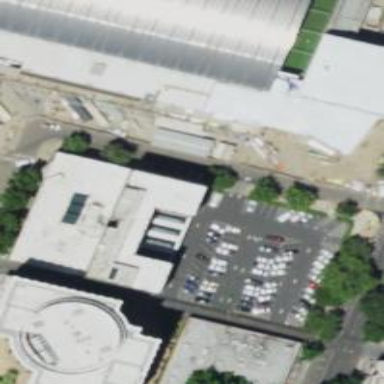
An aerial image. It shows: Public building.